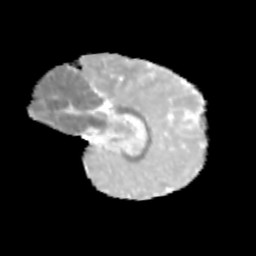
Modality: MD
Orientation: sagittal
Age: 9
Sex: female
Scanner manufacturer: siemens
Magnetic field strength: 3 T
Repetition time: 3.8 s
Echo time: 0.07 s